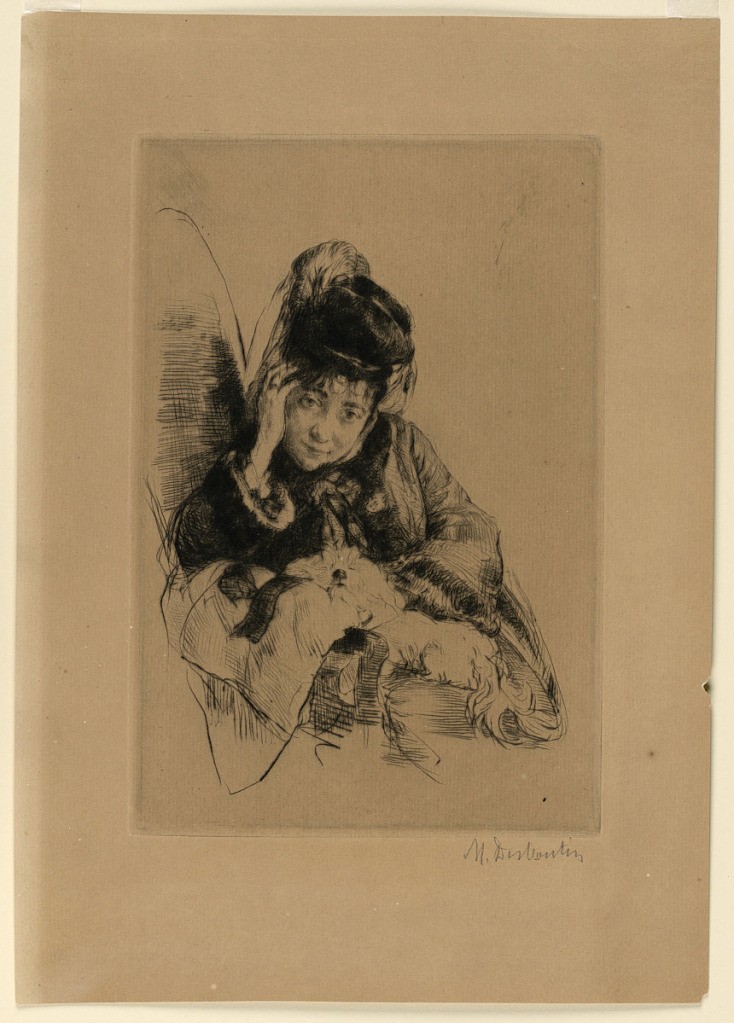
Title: Madame Desboutin
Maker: Marcellin Desboutin, French, 1823 - 1902
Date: ca. 1885
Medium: Drypoint in black ink on cream colored paper
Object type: Print
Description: A woman seated in an armchair holds a small sleeping white dog on her lap.